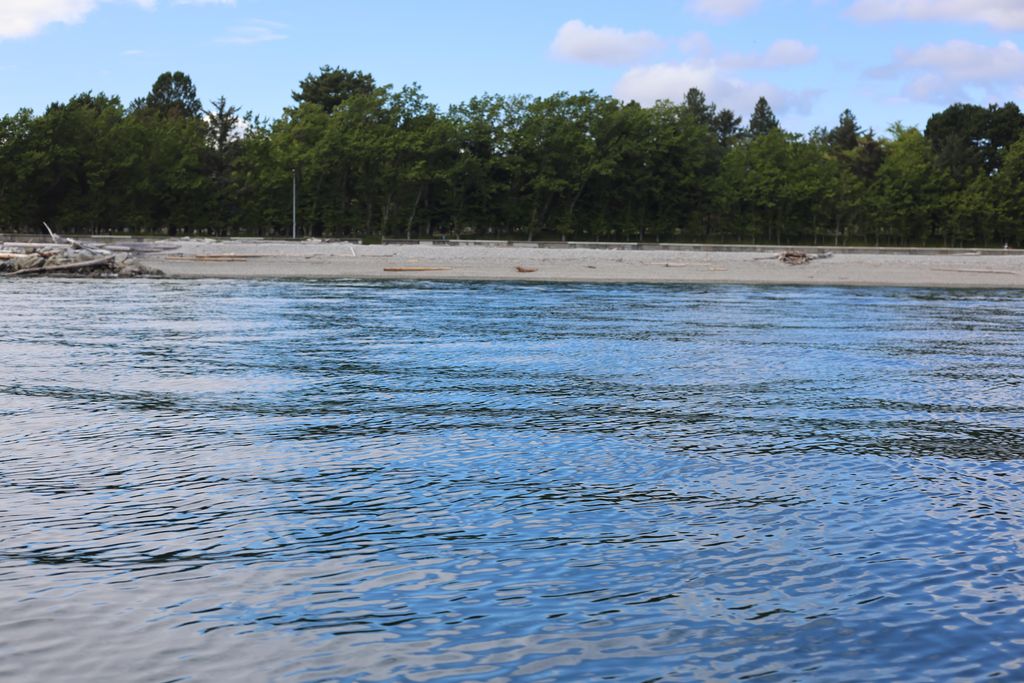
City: victoria